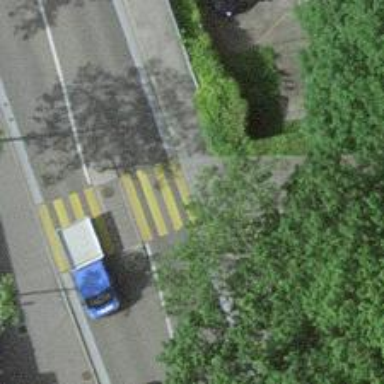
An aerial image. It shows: Kerb serving as barrier.